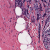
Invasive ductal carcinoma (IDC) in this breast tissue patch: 1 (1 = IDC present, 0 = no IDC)